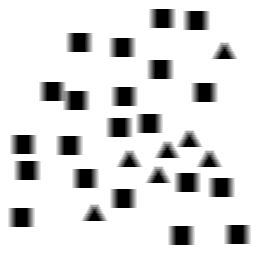
Squares: 21
Triangles: 7
Stars: 0
Total shapes: 28